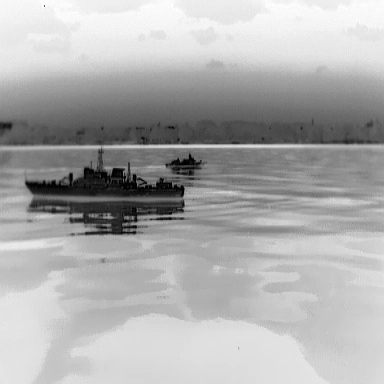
There are two warships in the infrared image.